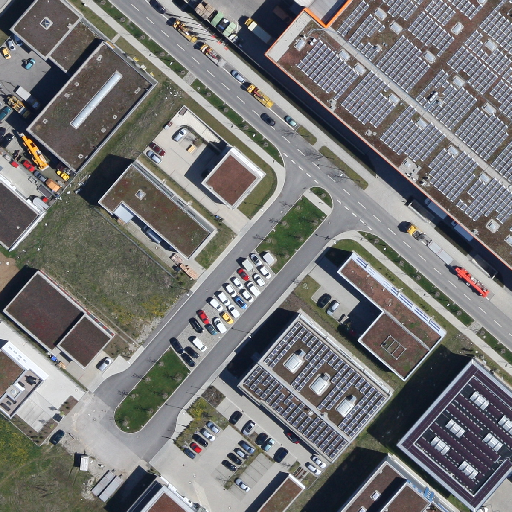
Referring expression: light-duty vehicle